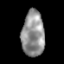
Tissue: lung
Cell type: Epithelial cells
Senescence score: 0.1949
Nuclear area (px): 1011
Mean DAPI intensity: 145.804